Field crop: maize
Growth stage: 2
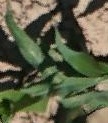
Species: maize